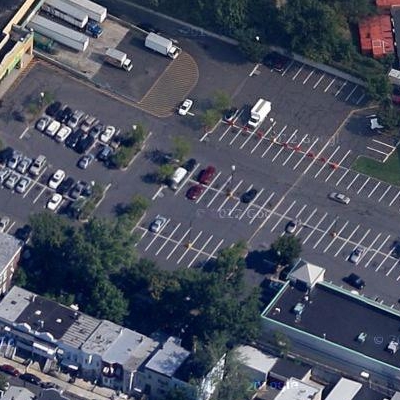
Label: gParking